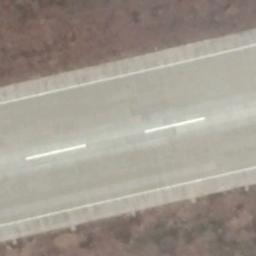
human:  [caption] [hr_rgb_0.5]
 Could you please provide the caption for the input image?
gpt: The runway is on the bare land .

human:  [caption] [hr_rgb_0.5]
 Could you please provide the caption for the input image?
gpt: The runway goes through the clearing and several center line markings are on the runway .

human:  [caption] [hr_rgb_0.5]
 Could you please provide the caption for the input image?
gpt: There is brown bare ground next to the runway, With short white lines on the runway .

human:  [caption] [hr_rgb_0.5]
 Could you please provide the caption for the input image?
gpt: The runway is marked with lines .

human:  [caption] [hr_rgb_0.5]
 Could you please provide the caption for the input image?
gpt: There are brown bare land beside the runway .